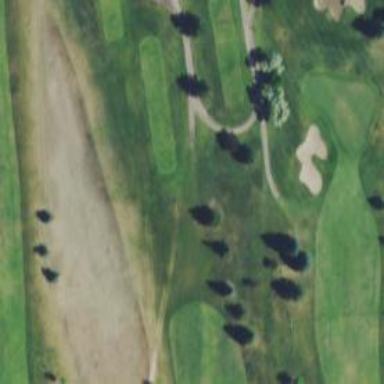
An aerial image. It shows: Service road designated as golf cart path.